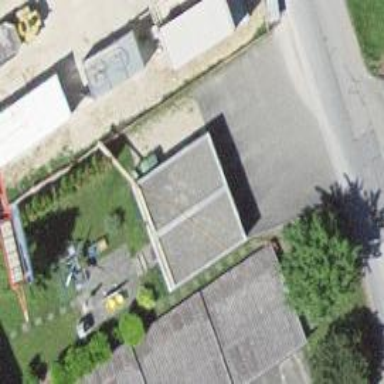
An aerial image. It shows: Garage.